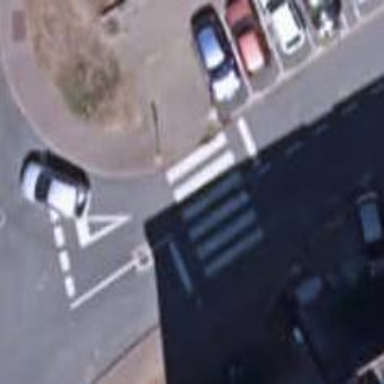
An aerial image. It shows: Marked crossing on the road.